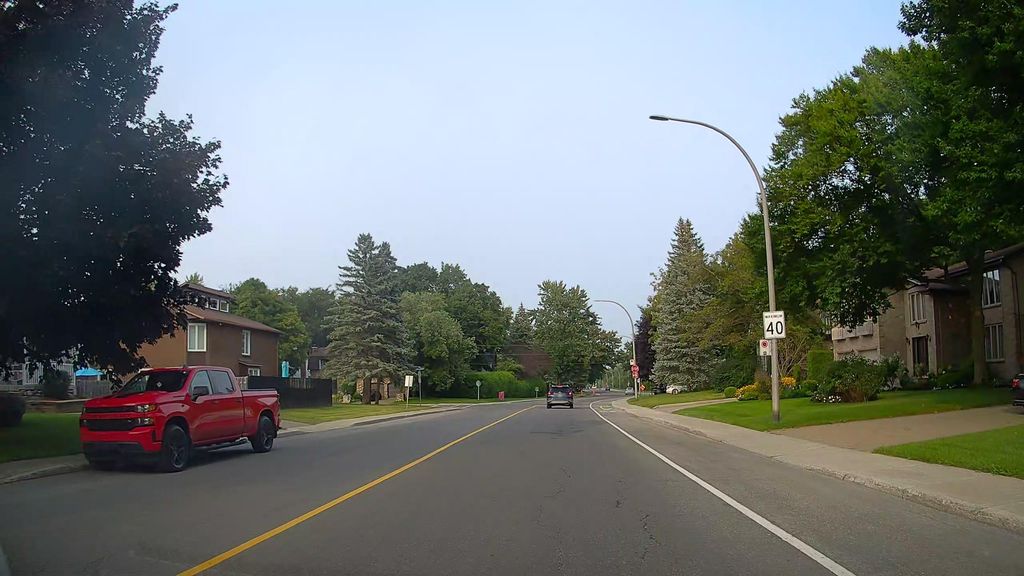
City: montreal